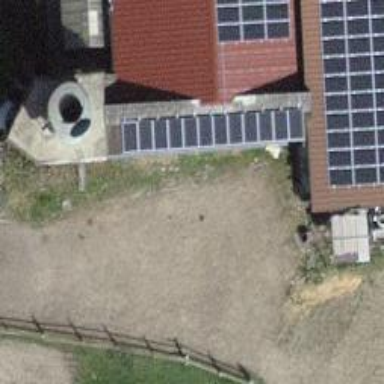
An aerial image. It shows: Solar photovoltaic panel generator.